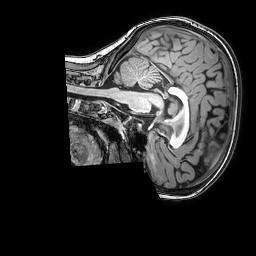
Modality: T1w
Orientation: sagittal
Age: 8
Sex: female
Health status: healthy